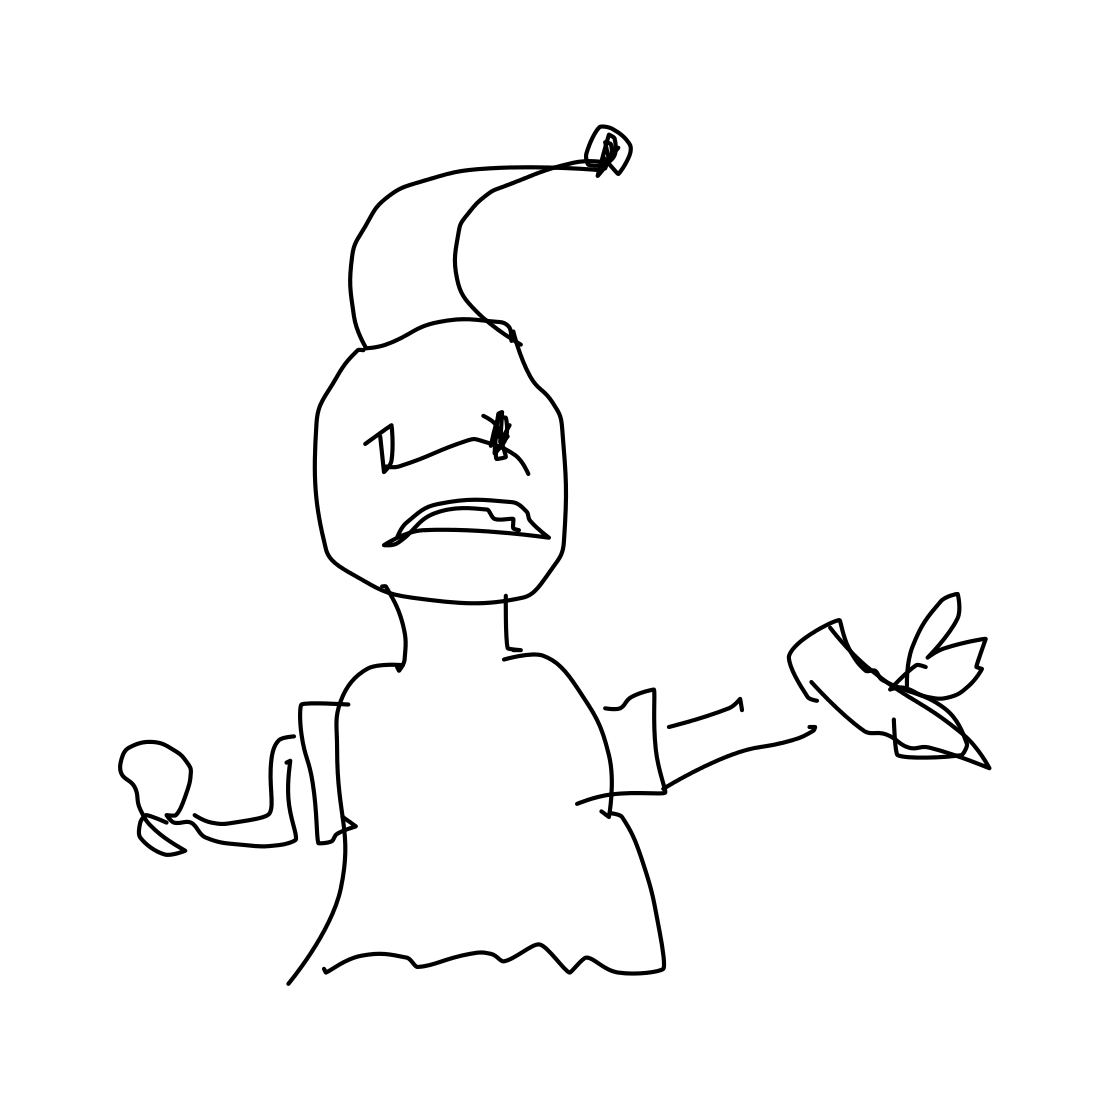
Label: santa claus